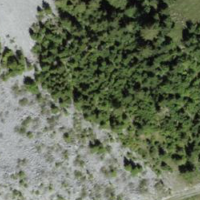
EUNIS habitat code: 24
Species observed at this site:
Vincetoxicum hirundinaria